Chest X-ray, AP view. Patient: 64 years old, sex M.
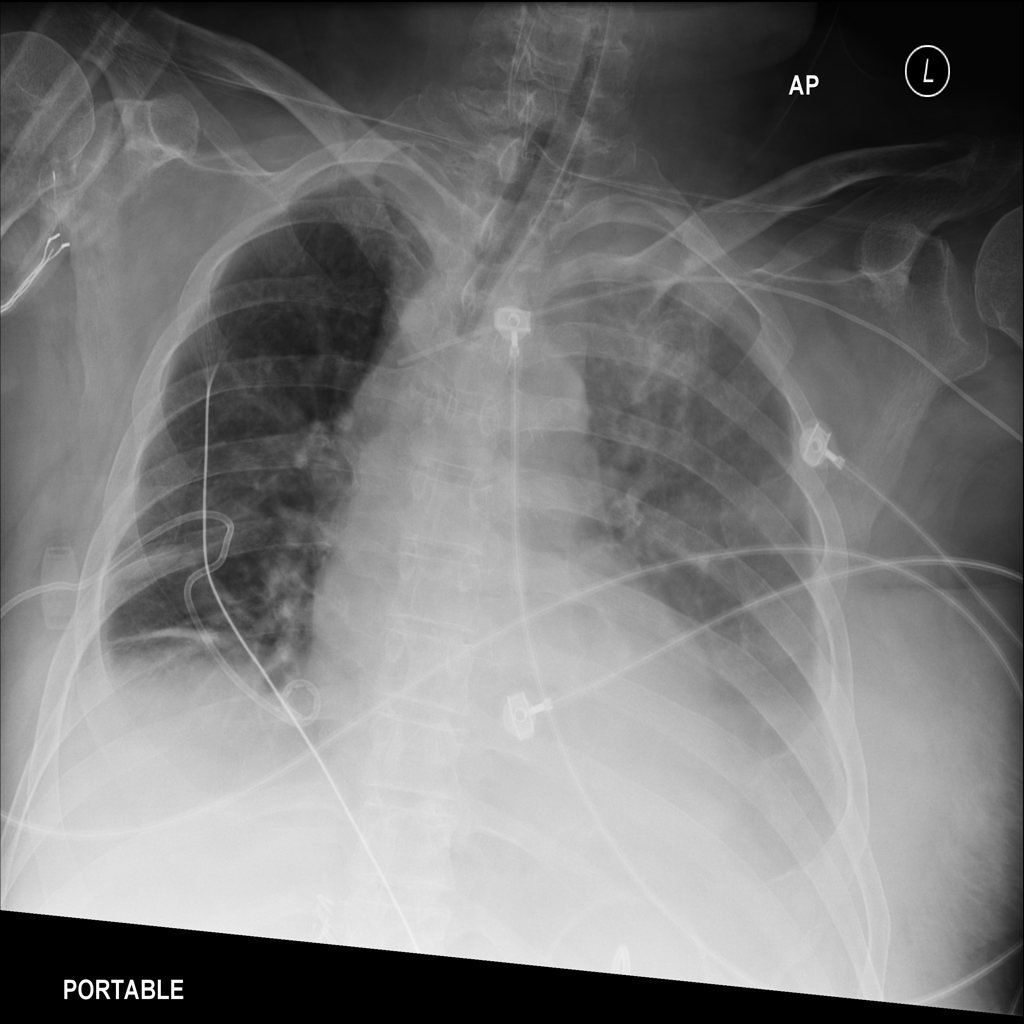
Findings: Effusion